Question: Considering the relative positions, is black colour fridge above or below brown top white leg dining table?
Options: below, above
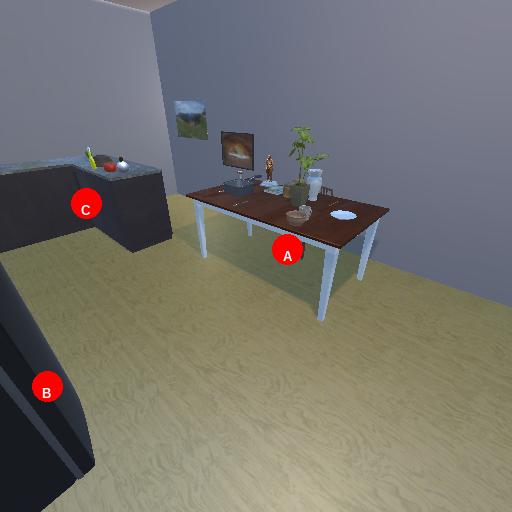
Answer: below